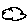
Label: cloud